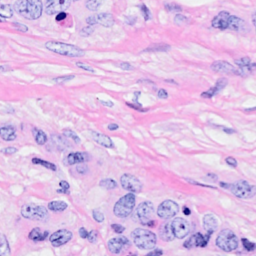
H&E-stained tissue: Breast